Interaction volume radius: 10 \u00c5
Interaction volume height: 10 \u00c5
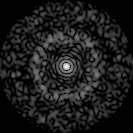
Disorder parameter: 0.835